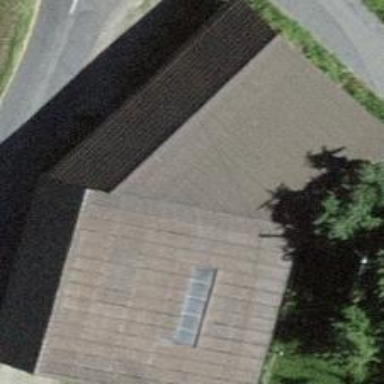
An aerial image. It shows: Rural barn.